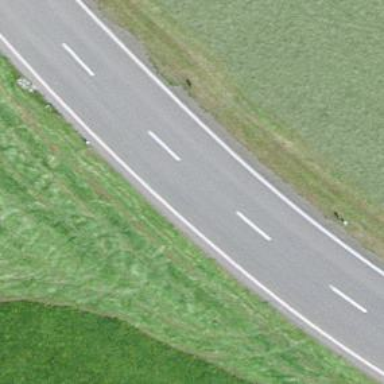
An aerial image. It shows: Tertiary road with asphalt surface.